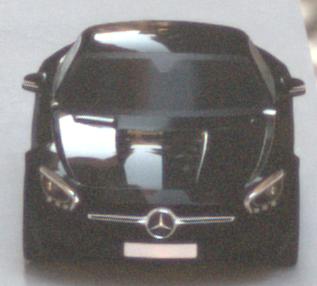
Make: Mercedes-Benz
Model: AMG GT Coupé
Detailed model: AMG GT (190) Coupé
Model produced from: 2014/10
Model produced until: 2017/01
Doors: 2
Color: black
Road condition: dry road
Daytime: morning or afternoon
Contrast: medium contrast